Question: I have a table with 4 columns, one of which is called "order". "Order" is not auto-incremented, but another column, "mapping_id" is auto-incremented. The other columns include "quiz_id" and "question_id".

I want to change all the values of "order" to go in the same ascending order as the question_id field. My application only sorts based on this "order" column, so the only way I can re-sort is to edit the values in this column.
What I want to know is how to write an update query to change all the values of "order" to go in an ascending number sequence. I thought of just matching the value of "order" to that of "question_id", but question_id starts at 2 instead of 1, and "order" must begin at 1. Thanks for any help you can provide!
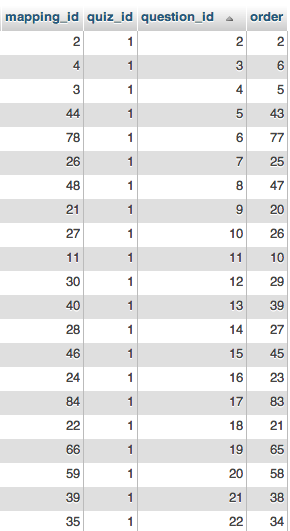
Answer: Something like the following might do what you are looking for. It will assign incrementing values to 'order' based on the 'question_id' ordering:
'''
select @ordval := 0;
update thetable set 'order' =
(select @ordval := @ordval + 1) order by question_id;
'''